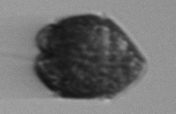
Label: Margalefidinium